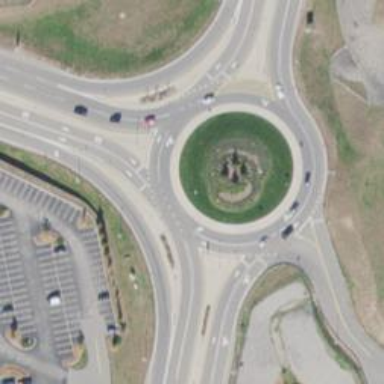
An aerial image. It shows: Tertiary road with asphalt surface leading to roundabout.